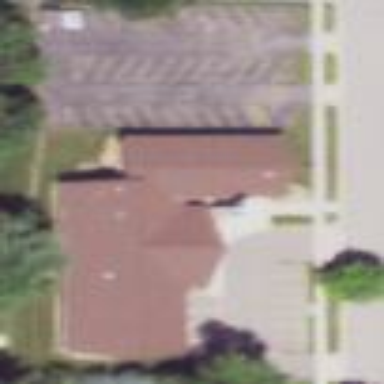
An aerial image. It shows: Church located within residential area.